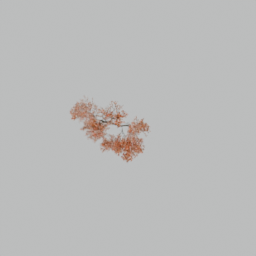
Label: nature